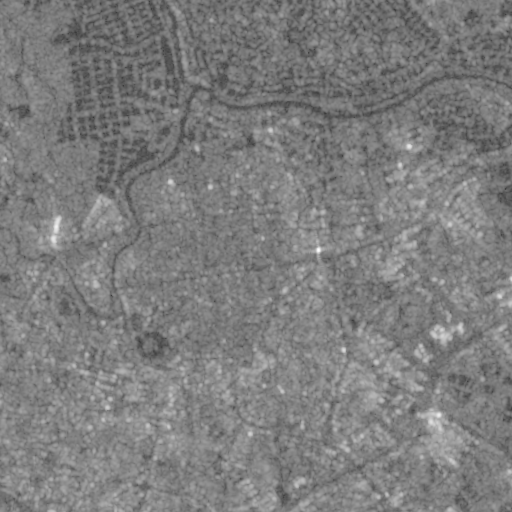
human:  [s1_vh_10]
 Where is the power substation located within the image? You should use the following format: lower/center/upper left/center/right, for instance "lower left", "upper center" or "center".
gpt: The power substation is located in the lower left of the image.
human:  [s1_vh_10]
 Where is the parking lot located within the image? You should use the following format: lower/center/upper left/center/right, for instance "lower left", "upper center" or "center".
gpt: There is no parking lot in the image.

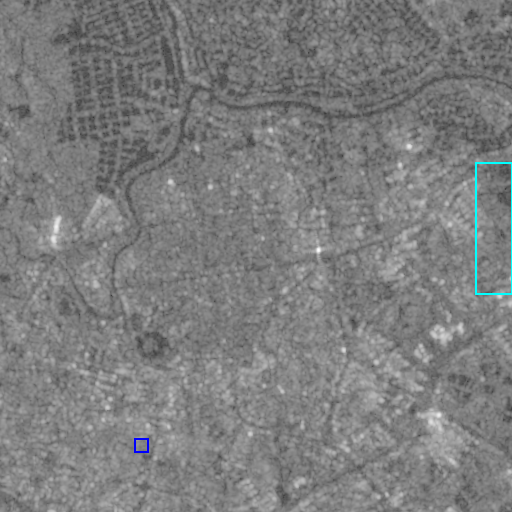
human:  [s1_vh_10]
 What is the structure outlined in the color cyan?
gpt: The structure outlined in cyan is a park.
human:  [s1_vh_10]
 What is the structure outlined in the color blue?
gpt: The structure outlined in blue is a power substation.
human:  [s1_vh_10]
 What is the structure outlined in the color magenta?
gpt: There is no magenta outline.